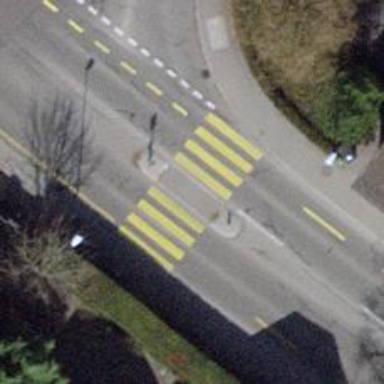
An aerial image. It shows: Uncontrolled zebra crossing with central island.